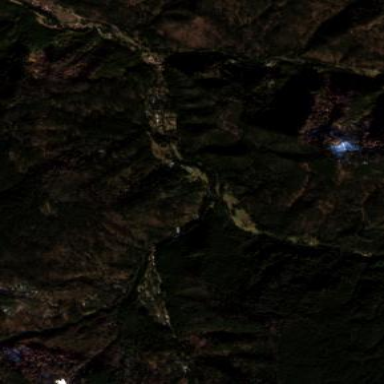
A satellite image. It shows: Coniferous forest area.